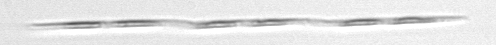
Label: Pseudo-nitzschia